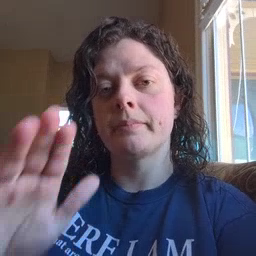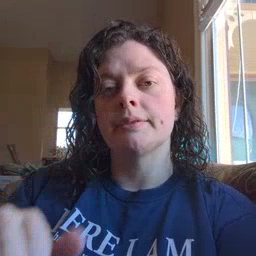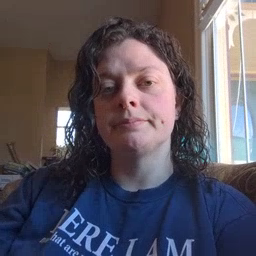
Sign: bye